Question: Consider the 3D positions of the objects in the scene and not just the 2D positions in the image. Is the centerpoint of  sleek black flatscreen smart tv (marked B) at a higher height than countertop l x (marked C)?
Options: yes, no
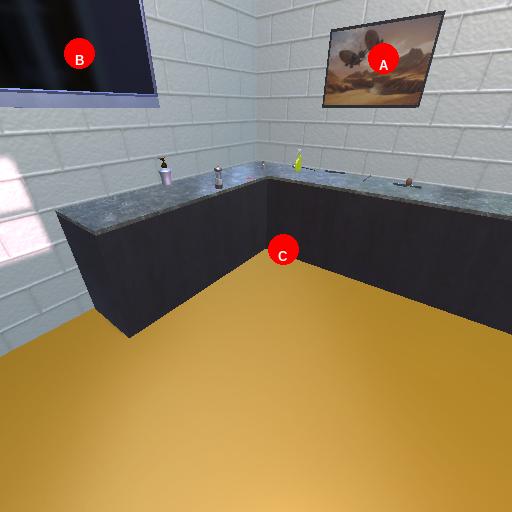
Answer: yes